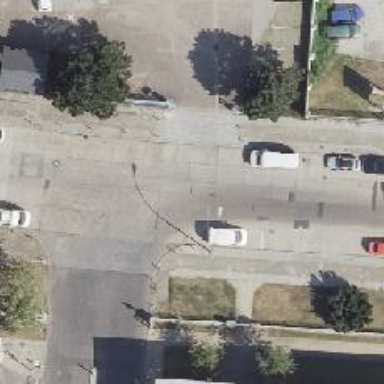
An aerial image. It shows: Unclassified road with concrete plates surface. There are separate sidewalks on both sides. The parking lanes on both sides are parallel-oriented.